Question: I have a layering issue with a site that I can't seem to figure out how to get around.
Essentially, I have a float:right div that contains some linked images and a bunch of block divs on the same page (in the same wrapper). The text (content) all wraps as expected, but the block elements overlap the floated elements making the image links non-clickable. It becomes quite obvious when viewed using chrome/firebug/whatever that the blocks are getting in the way of the floats but nothing I have tried as yet has floated them to the top.
example from: <URL>

What I need is a way of allowing the links on the images in the float to be clickable. The float can have a set width but not height, and the rest of the content needs to be free flowing and wrap under the float if/when required, so no forced padding or margins, e.g.: <URL>
Any ideas on how this could be achieved would be appreciated.
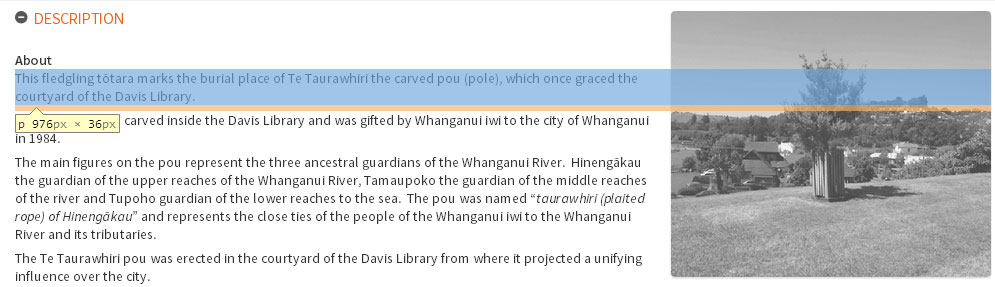
Answer: Usually columns like this are built using floats.
The 'left' content column would be 'float: left' with a set width.
The 'right' content would be 'float: right' with a smaller width.
Otherwise you can set the 'z-index' of the anchors around the images to higher than the other content,